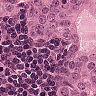
Metastatic tissue present: yes